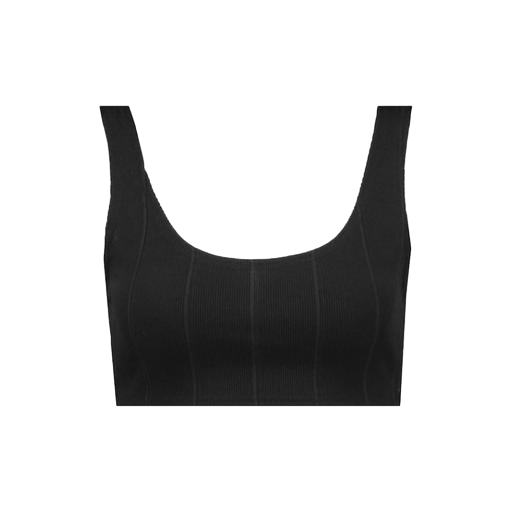
black scoop neck crop top, black rib vest, black ribbed tank top, white background